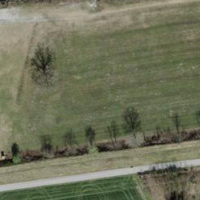
EUNIS habitat code: 24
Species observed at this site:
Humulus lupulus